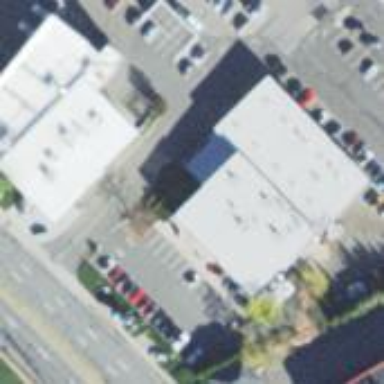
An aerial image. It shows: Building that houses car shop.